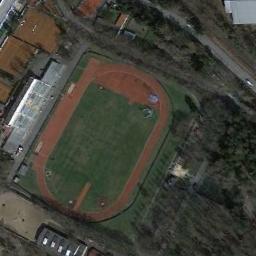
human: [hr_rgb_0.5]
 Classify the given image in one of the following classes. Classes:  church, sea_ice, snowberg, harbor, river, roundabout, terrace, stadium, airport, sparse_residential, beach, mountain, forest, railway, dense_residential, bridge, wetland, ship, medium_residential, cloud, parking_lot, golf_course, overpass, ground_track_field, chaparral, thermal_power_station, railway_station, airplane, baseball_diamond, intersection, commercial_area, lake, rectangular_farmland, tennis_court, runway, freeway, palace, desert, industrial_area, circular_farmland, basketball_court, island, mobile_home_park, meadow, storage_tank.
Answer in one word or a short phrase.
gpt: ground_track_field